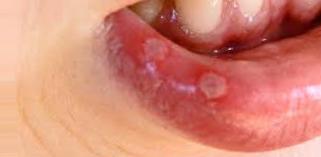
Condition: Mouth Ulcer